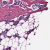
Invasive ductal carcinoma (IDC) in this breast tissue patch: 1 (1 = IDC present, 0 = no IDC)